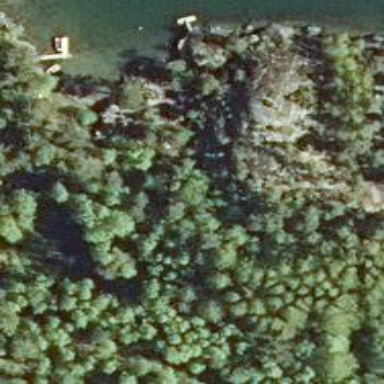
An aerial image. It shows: Natural cliff.